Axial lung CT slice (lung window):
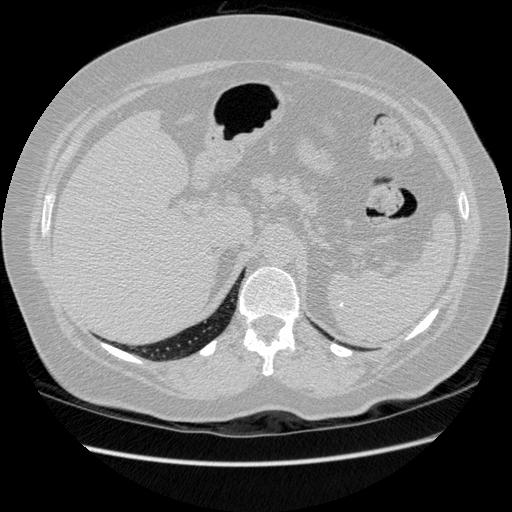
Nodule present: no